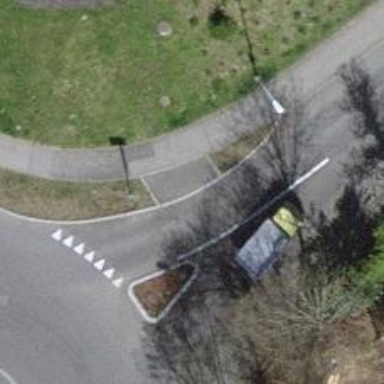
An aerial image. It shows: Kerb barrier.